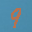
Label: 9